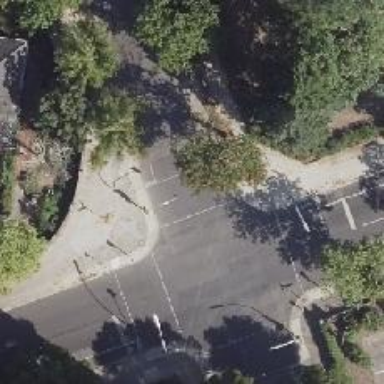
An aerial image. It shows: Road crossing with traffic signals.